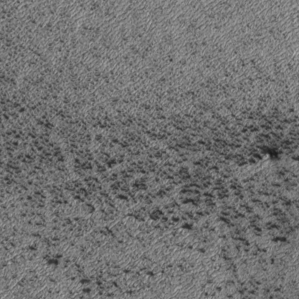
Label: frost